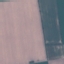
Land use / land cover: AnnualCrop